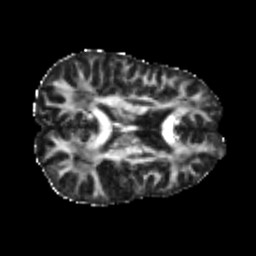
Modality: FA
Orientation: axial
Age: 22
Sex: male
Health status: healthy
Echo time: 0.074 s